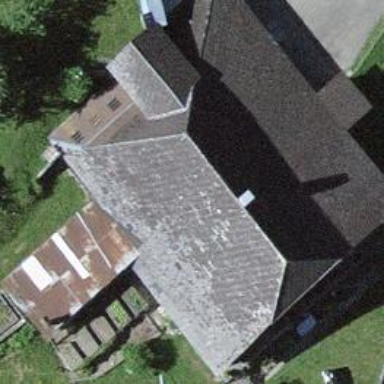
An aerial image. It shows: Farm building.